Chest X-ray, PA view. Patient: 43 years old, sex M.
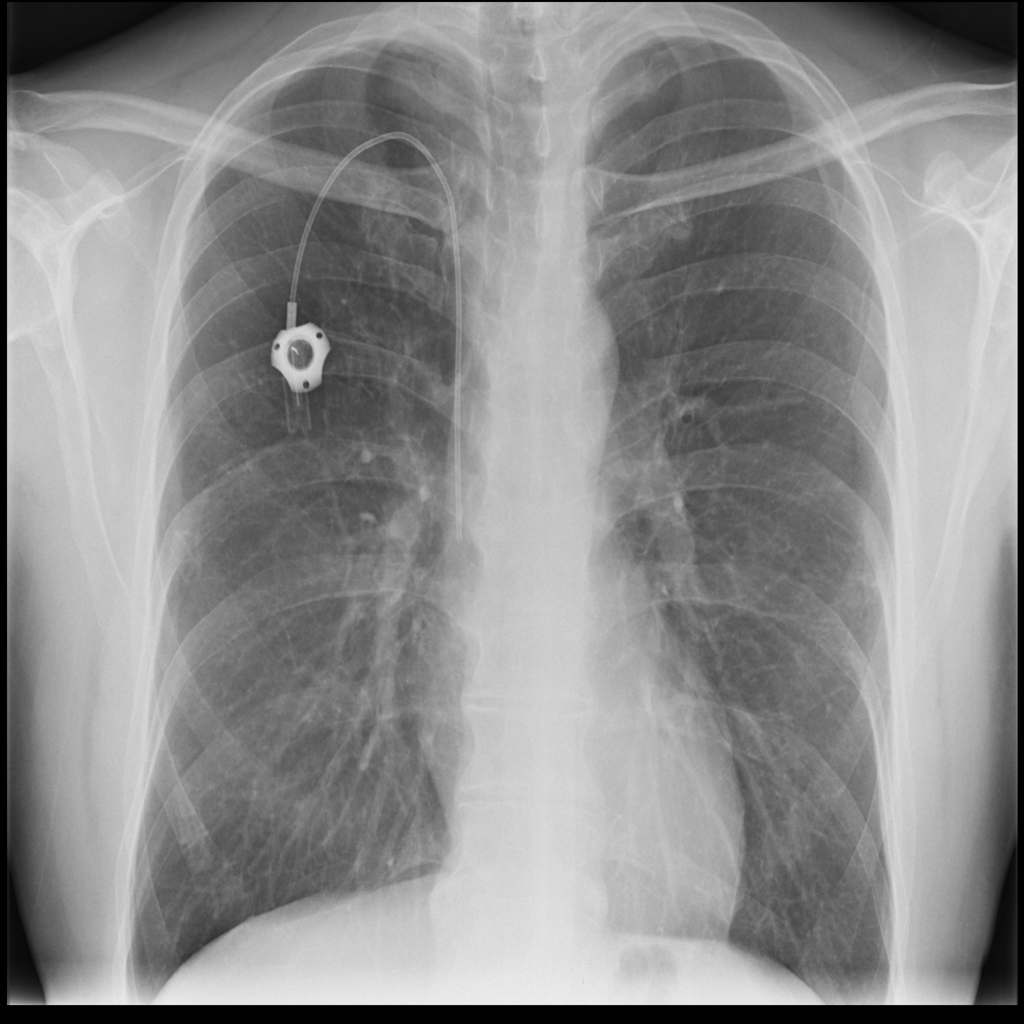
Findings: Infiltration